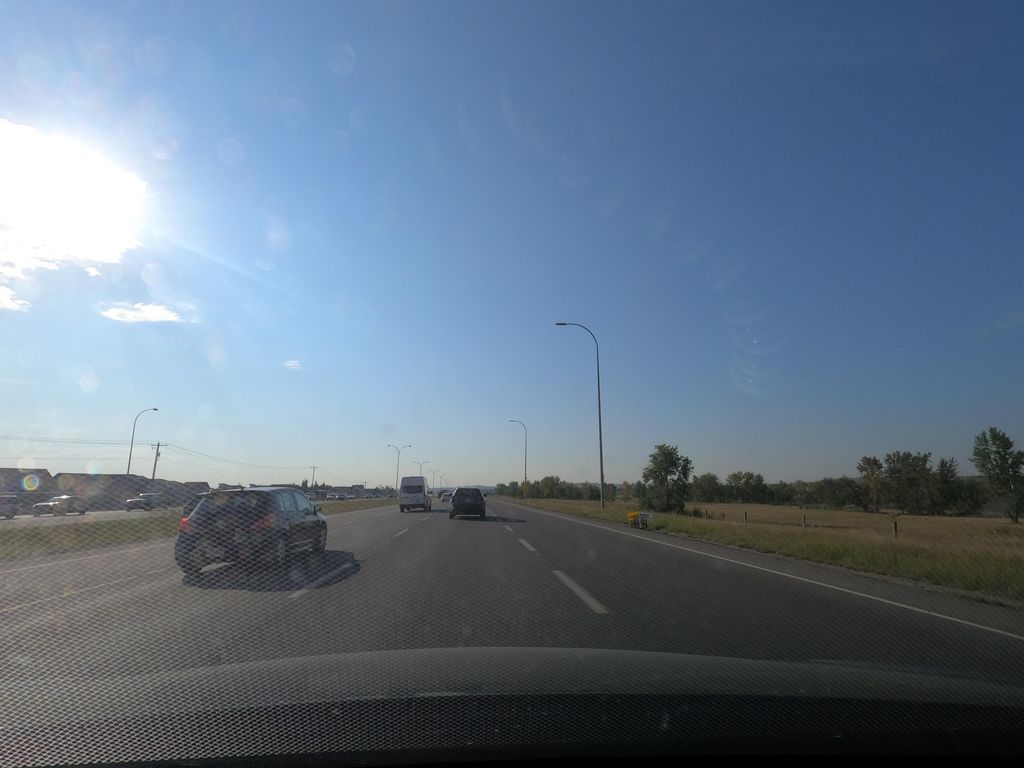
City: calgary